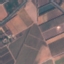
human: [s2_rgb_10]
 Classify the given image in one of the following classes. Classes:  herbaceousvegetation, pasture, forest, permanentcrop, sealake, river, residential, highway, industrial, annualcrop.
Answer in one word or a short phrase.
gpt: PermanentCrop